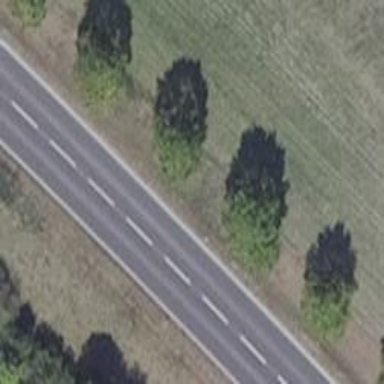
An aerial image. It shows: Row of deciduous broadleaved trees.